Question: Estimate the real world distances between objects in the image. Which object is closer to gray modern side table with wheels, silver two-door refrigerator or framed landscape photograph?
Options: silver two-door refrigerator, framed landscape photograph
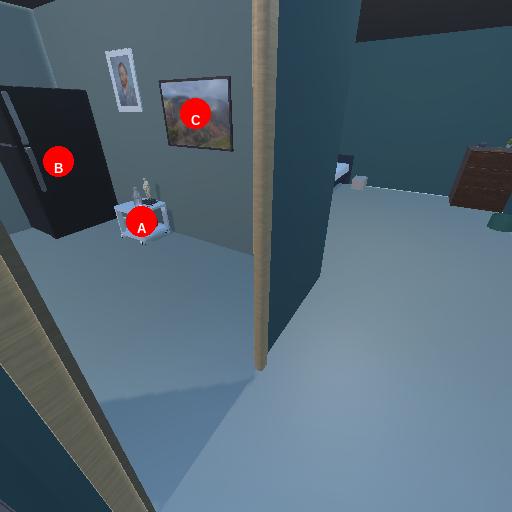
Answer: silver two-door refrigerator